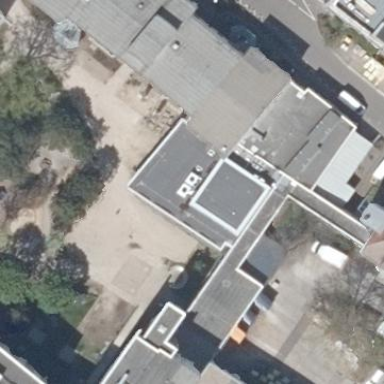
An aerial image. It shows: Hospital building.